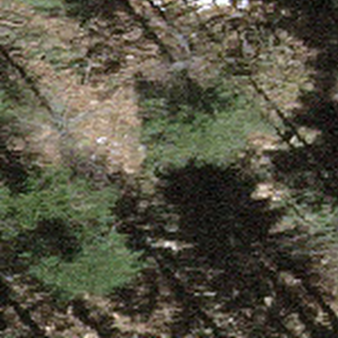
Label: other